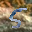
Label: 5